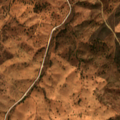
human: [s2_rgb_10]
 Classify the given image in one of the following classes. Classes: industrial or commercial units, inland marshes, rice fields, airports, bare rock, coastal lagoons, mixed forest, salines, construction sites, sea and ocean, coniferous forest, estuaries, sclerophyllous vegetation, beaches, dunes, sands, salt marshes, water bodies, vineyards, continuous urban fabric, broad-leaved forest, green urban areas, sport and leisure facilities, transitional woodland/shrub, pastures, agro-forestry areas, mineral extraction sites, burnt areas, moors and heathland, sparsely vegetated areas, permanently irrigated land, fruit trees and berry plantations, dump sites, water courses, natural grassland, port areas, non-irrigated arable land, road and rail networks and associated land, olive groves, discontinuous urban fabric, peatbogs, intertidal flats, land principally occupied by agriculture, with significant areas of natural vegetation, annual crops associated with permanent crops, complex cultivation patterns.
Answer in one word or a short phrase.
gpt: pastures, agro-forestry areas, broad-leaved forest, transitional woodland/shrub